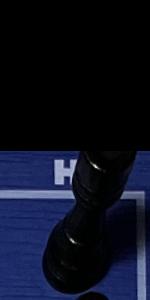
Label: Rook_Black